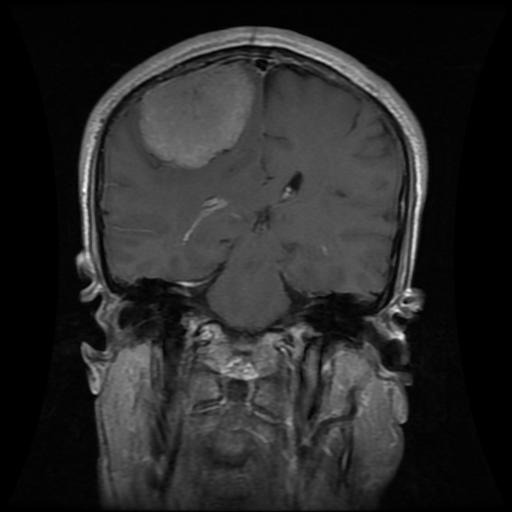
Label: meningioma